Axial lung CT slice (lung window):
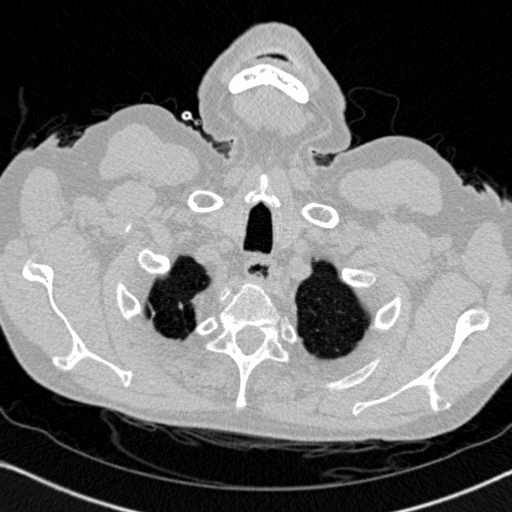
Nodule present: no